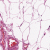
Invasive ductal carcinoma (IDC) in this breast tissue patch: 0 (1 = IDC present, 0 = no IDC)